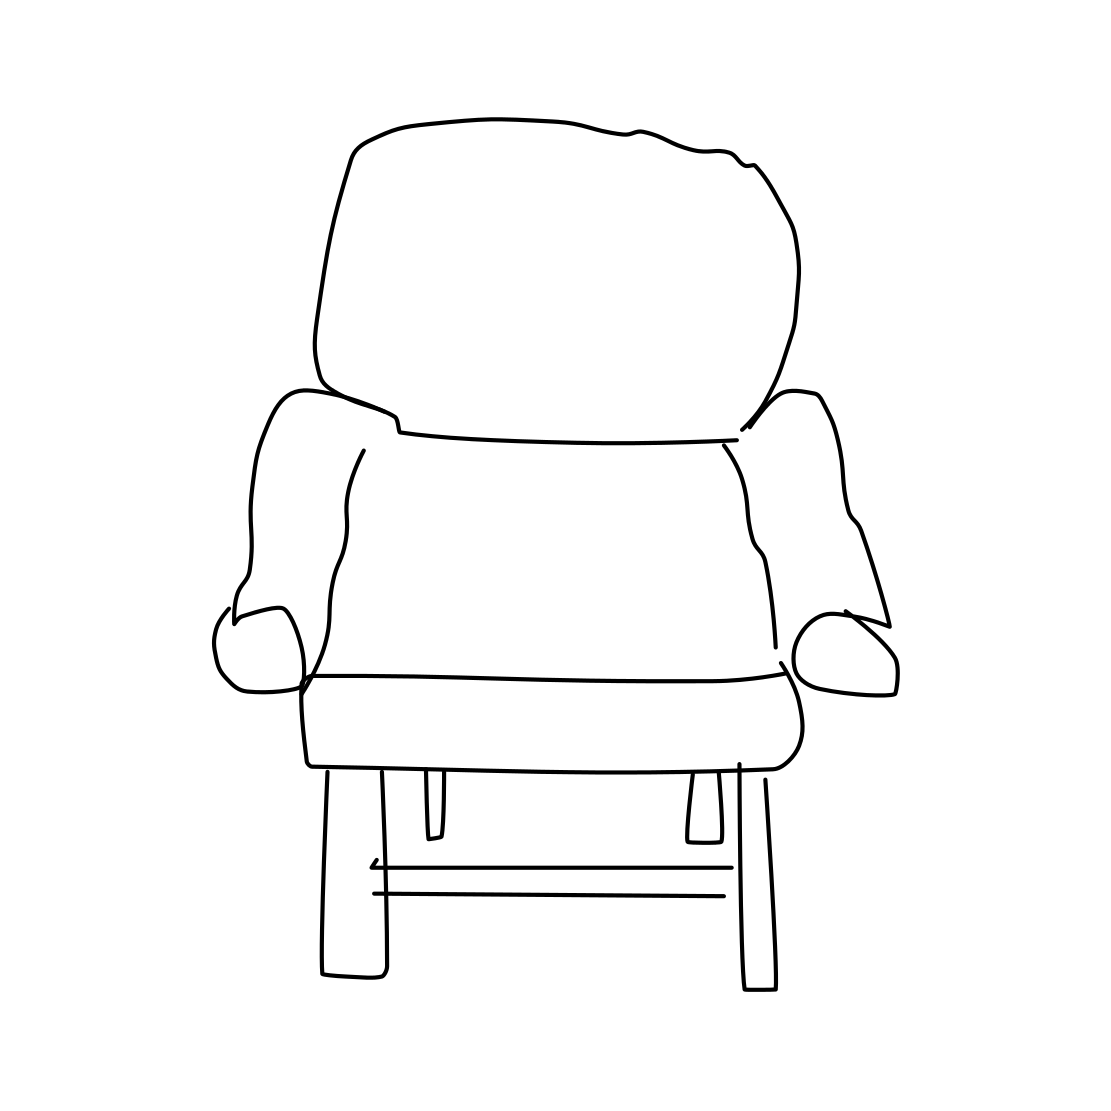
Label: armchair